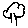
Label: tree